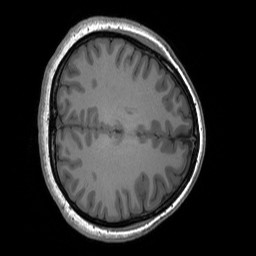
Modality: T1w
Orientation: axial
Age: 25
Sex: female
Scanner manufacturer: siemens
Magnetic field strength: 3 T
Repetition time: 1.8 s
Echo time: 0.00252 s